Question: I would like to combine two design patterns in my software. I have first created a composite pattern, modeling my business problem.

Thus with this, I model the structure of my problem well, and an object tree will be created.
I want to run some business logic on this (say function, which returns a number of elements). But this algorithm needs to be adjustable on high level. ie I want to be able to change the execute functions for all the classes shown in the picture.
I am looking for some usefull documentation and/or tips! Any ideas?
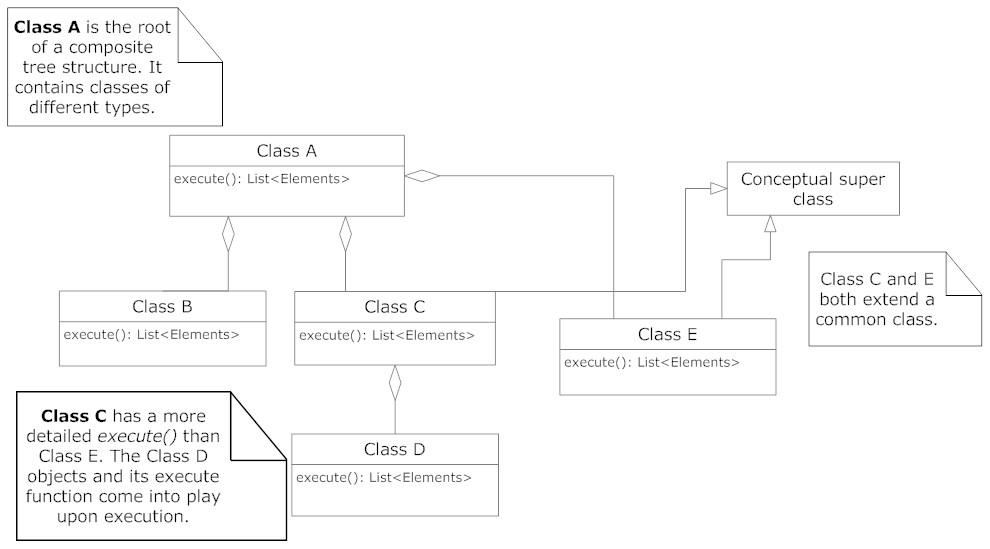
Answer: I don't see a Composite pattern working well with components being objects of heterogeneous types that don't share a common ancestor. You need all the components to inherit some kind of 'Component' class, possibly with 'Composite' and 'Leaf' subclasses to specify a general behavior for leaves and nodes.
> How can A know what to inject in C/E? It only knows that it has
children of the 'conceptual class'
A shouldn't know it has children of the 'conceptual class'. It should only know it has 'Component' children. C and E are the ones who know they are of the 'conceptual class'. Depending on your language, this double nature of C and E might be tricky to implement (no multiple inheritance, etc.)
Can you provide details on how the fact that 'Class E' and 'Class C' derive from a "conceptual superclass" interferes with the whole composite / execute() / strategy thing ? Without that knowledge, it's hard to recommend anything.